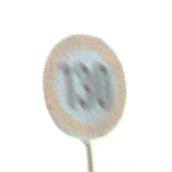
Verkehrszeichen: Geschwindigkeit130
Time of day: SunriseSunset
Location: Outdoor (Nature)
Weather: PartlyCloudy
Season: NotSpecified
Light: Natural